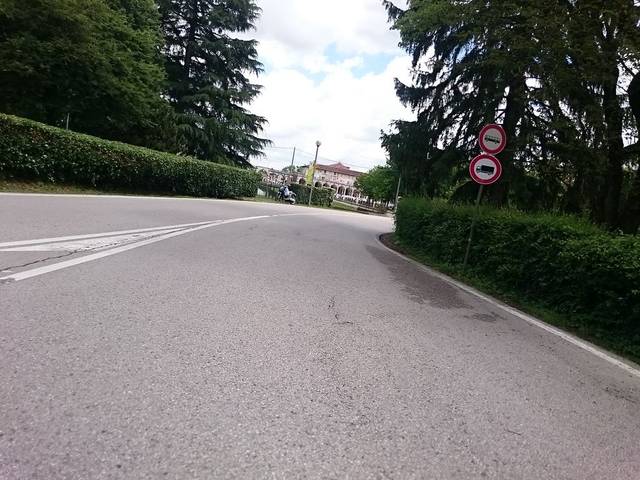
Region: Italy
Coordinates: 45.543, 11.783